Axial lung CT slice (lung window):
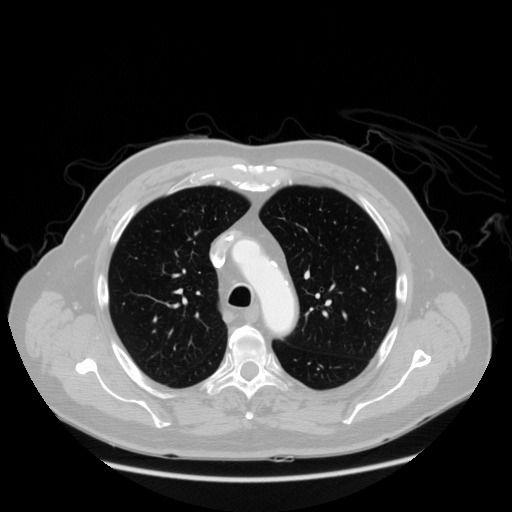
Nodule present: no